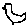
Label: bird